Question: Is there a function within 'caret' (or another package) that can perform a Breusch-Pagan / Cook-Weisberg test for heteroskedasticity on an 'nnet' model trained using 'caret'?
E.g. something similar to 'library(car); ncvTest' or 'library(lmtest); bptest' for 'lm' objects, but that works on 'nnet' objects created from 'caret'?
'''
library(caret)
set.seed(4)
n <- 100
x1i <- rnorm(n)
x2i <- rnorm(n)
yi <- rnorm(n)
dat <- data.frame(yi, x1i, x2i)
mod <- train(yi ~., data=dat, method="nnet", trace=FALSE, linout=TRUE)
'''
This produces the plot of fitted vs residuals:

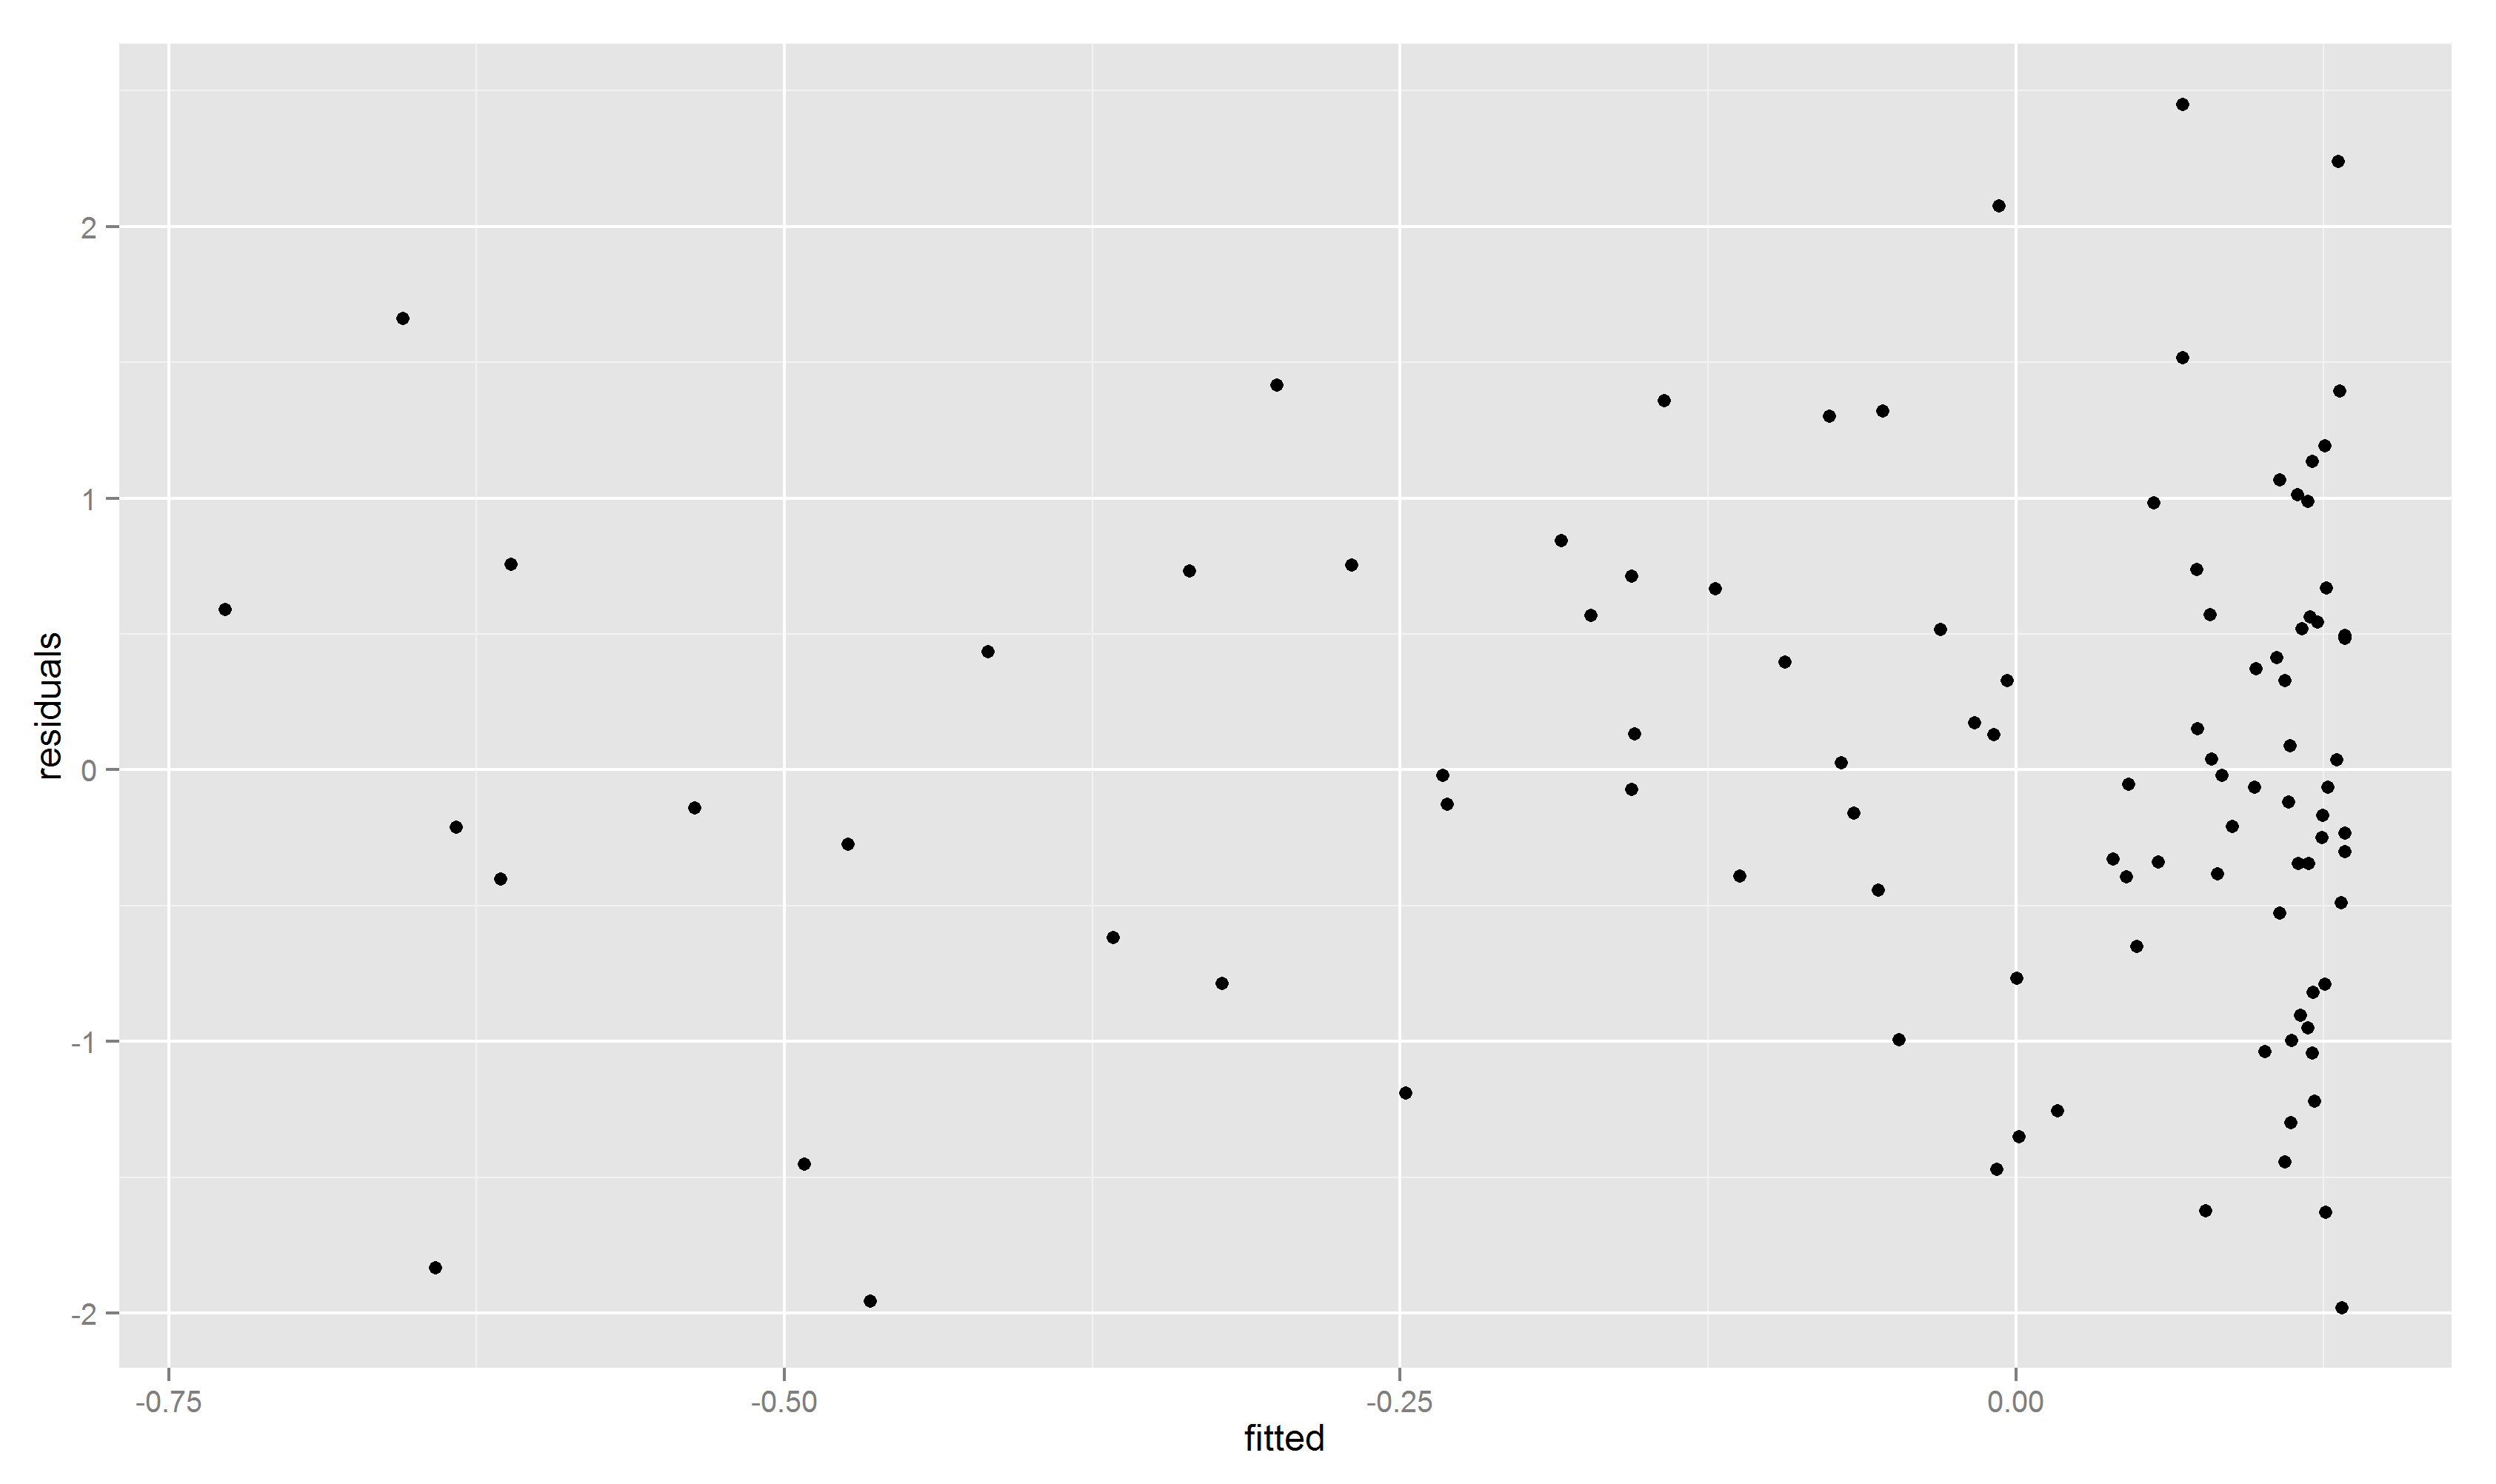
Answer: No there is not anything like that in the package right now.